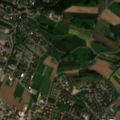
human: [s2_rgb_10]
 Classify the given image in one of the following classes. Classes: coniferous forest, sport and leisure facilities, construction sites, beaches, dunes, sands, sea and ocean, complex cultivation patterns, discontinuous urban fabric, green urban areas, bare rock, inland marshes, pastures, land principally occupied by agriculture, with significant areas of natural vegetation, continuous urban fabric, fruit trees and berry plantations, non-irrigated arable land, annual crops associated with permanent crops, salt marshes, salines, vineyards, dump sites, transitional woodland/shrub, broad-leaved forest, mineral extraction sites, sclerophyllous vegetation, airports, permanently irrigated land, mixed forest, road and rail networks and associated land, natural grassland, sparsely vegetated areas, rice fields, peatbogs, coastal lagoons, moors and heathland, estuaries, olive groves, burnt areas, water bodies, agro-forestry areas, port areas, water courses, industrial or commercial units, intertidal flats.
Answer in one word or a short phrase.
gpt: discontinuous urban fabric, non-irrigated arable land, mixed forest